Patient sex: M
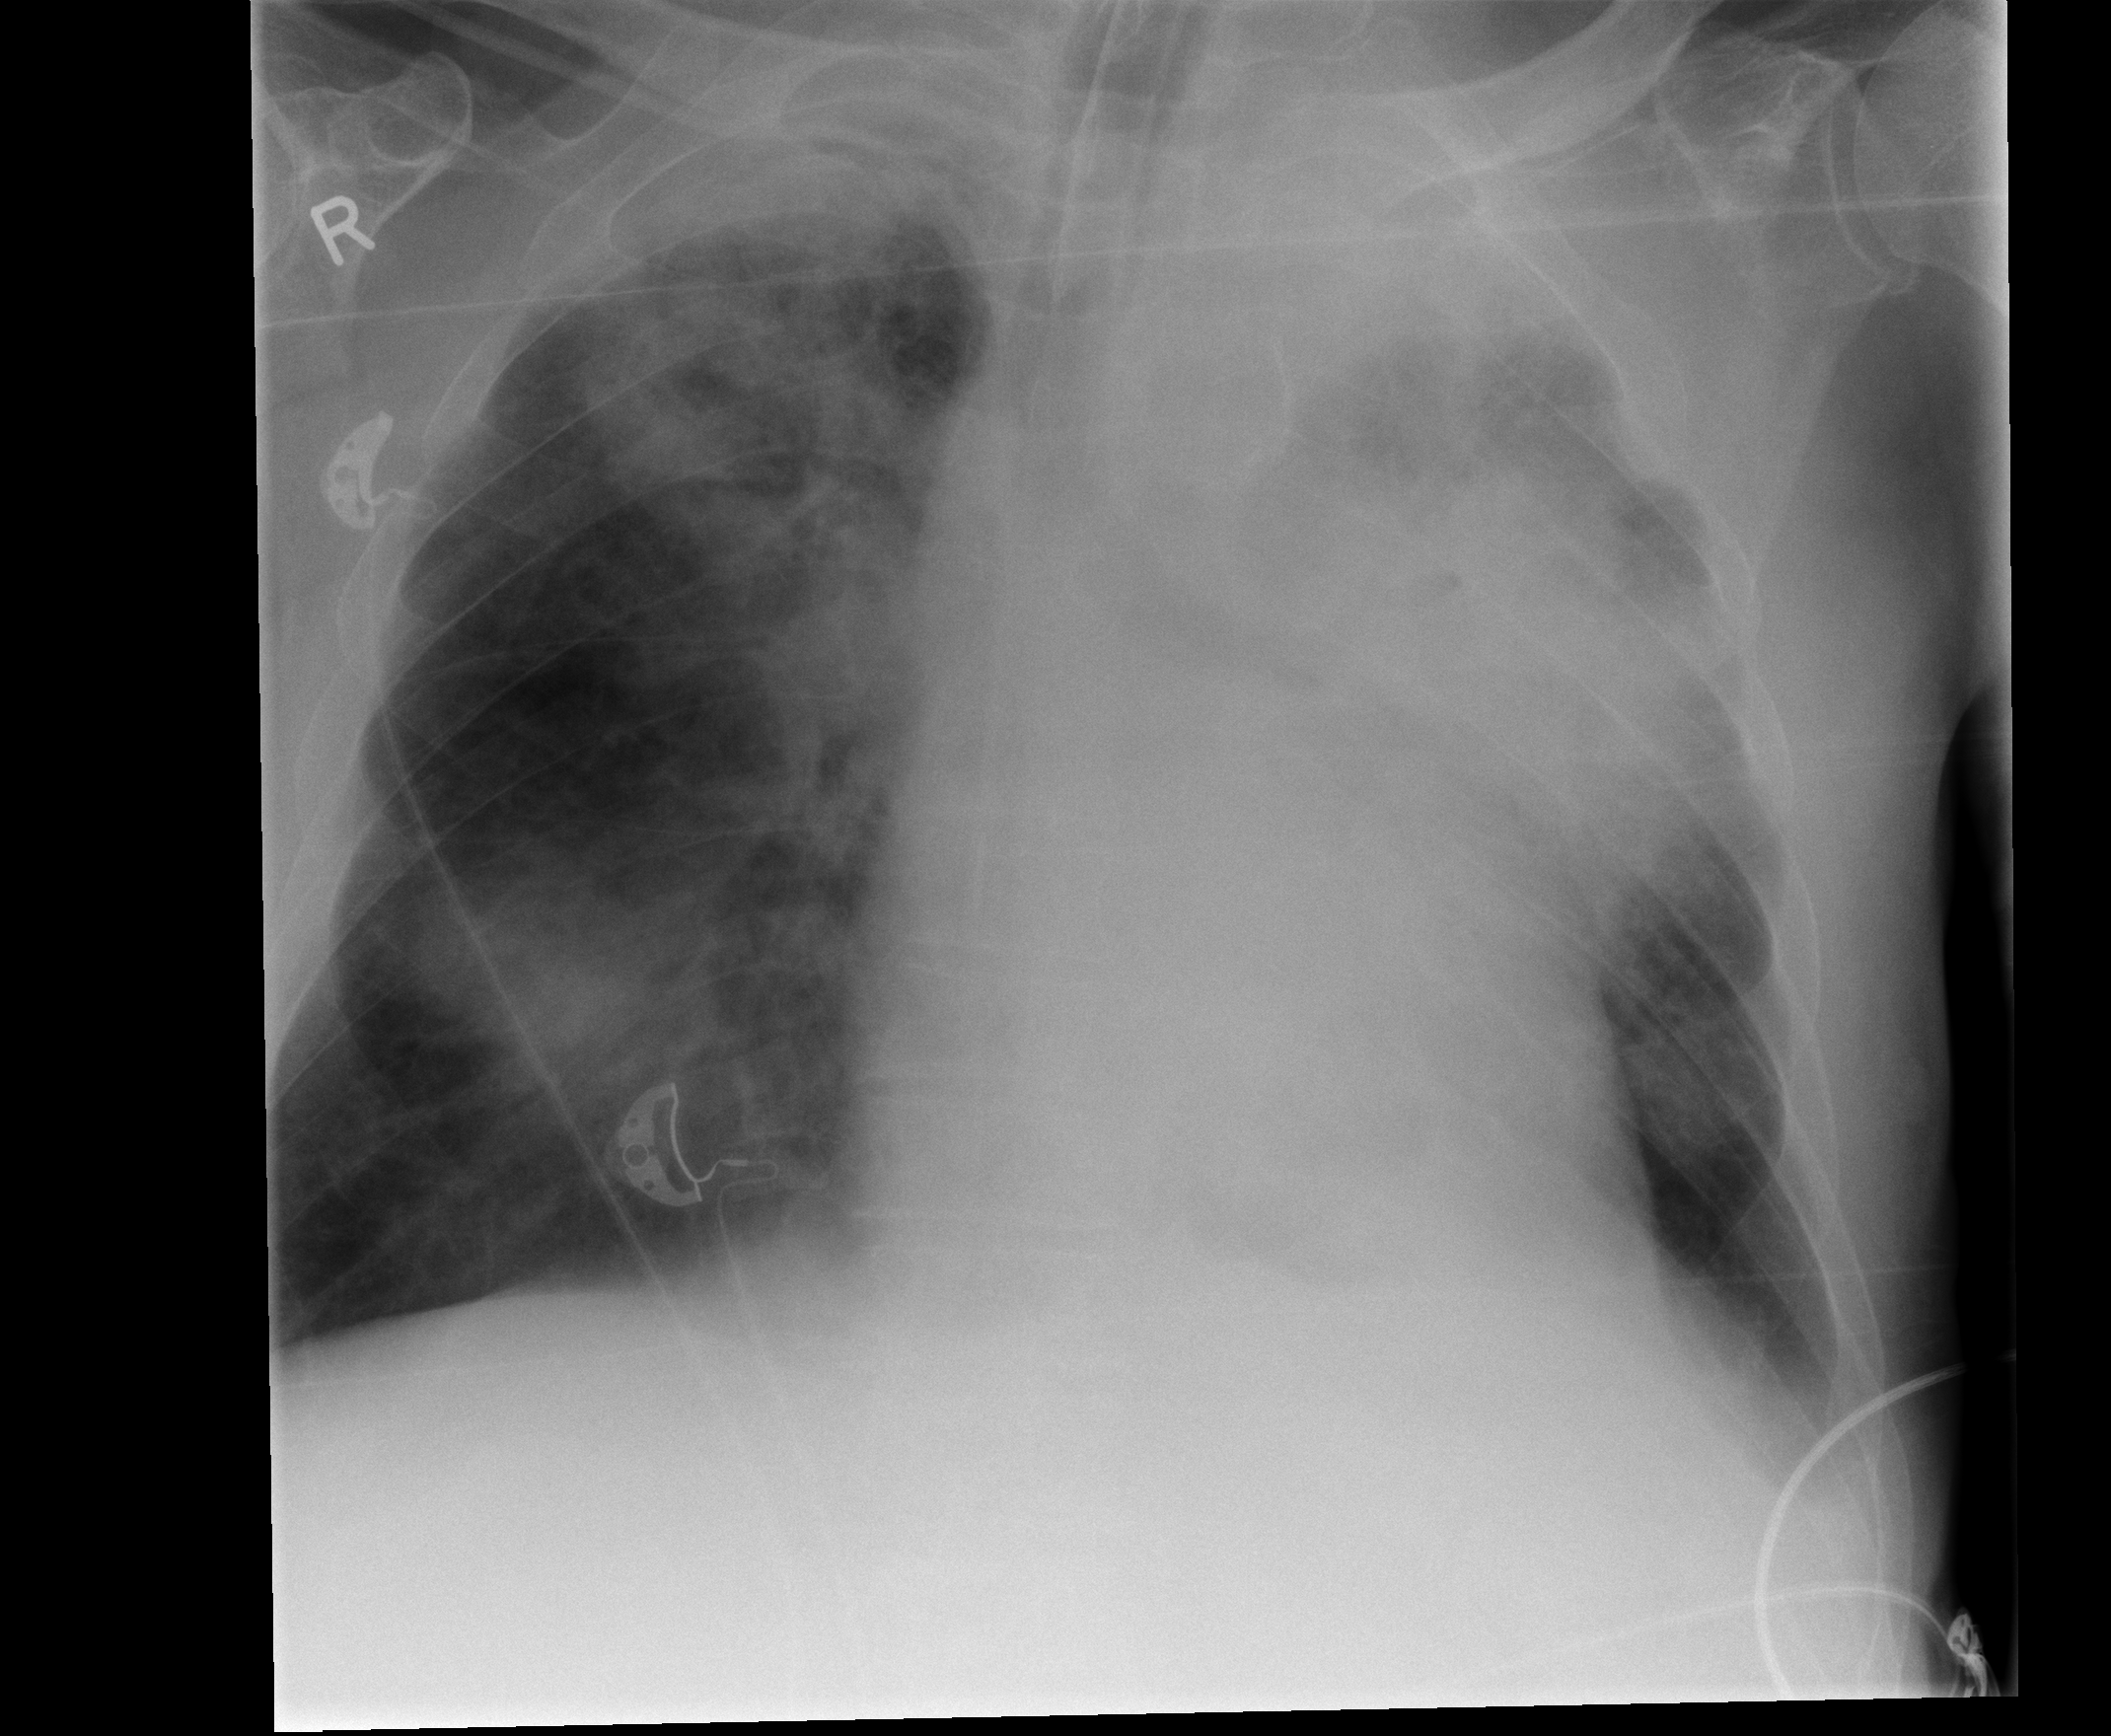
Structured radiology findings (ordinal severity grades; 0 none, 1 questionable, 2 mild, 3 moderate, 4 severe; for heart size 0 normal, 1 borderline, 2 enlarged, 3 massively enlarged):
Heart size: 2
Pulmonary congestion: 0
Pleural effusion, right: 0
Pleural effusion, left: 1
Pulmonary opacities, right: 3
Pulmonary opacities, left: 3
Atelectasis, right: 2
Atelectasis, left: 3